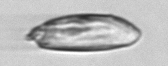
Label: Katodinium_or_Torodinium